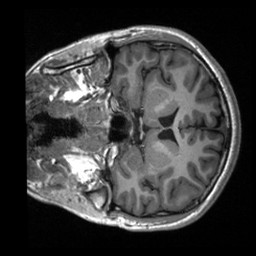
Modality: T1w
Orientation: coronal
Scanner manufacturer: siemens
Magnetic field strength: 3 T
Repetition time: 2.3 s
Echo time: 0.00232 s